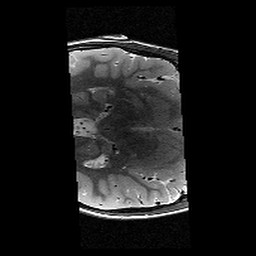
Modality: T2w
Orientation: axial
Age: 11
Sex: male
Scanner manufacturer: siemens
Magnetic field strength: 3 T
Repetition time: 8.46 s
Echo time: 0.067 s